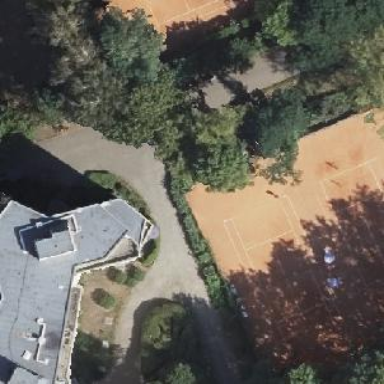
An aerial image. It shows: Clay tennis court in leisure land pitch.